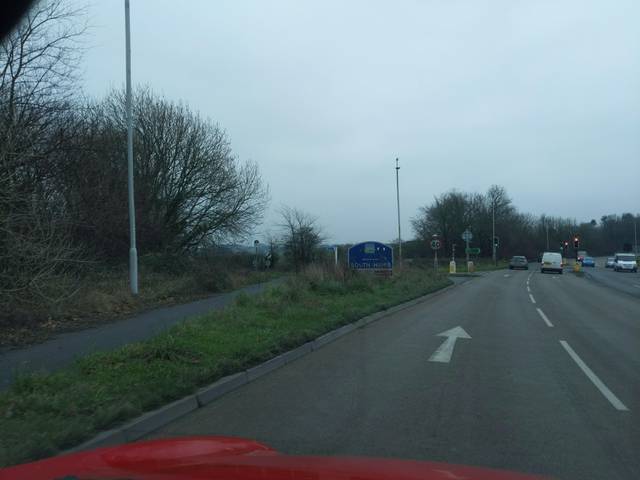
Region: United Kingdom
Coordinates: 50.381, -4.025